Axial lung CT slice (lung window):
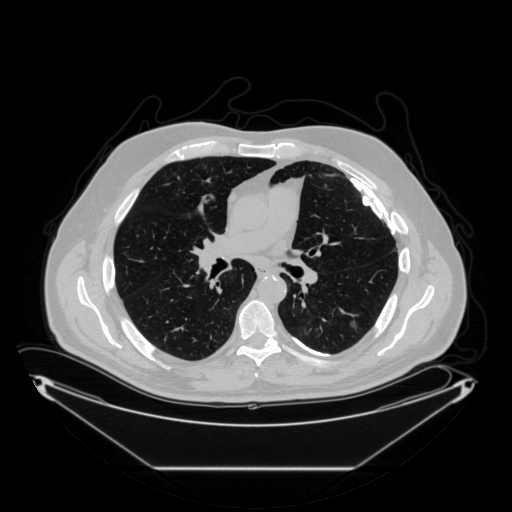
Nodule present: yes
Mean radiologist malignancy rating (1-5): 2